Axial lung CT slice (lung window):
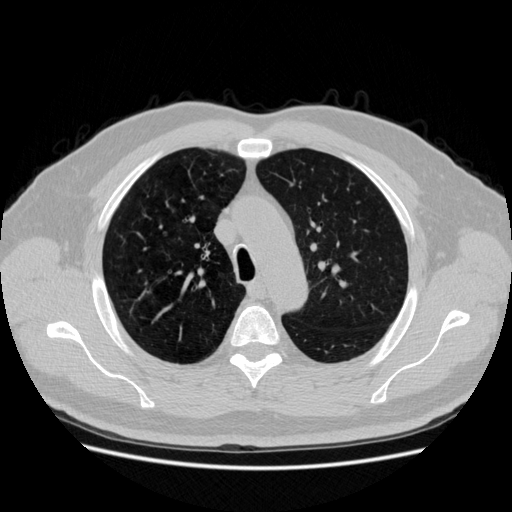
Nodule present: no